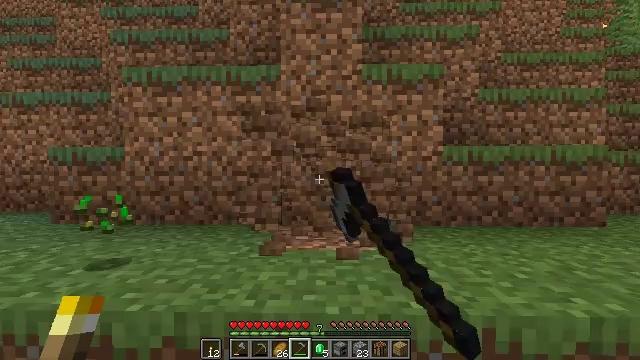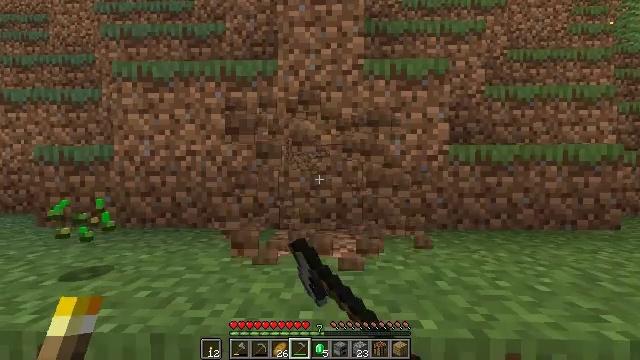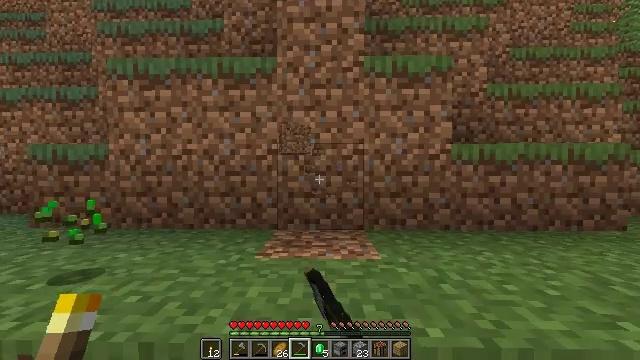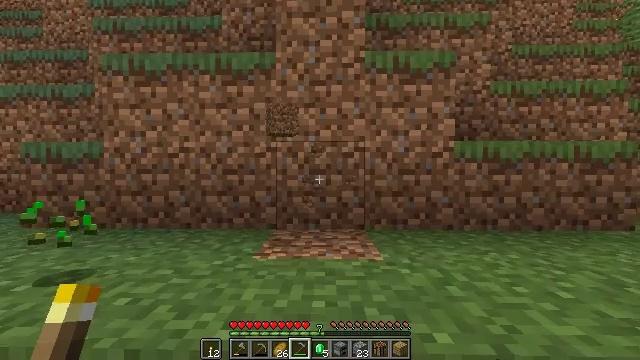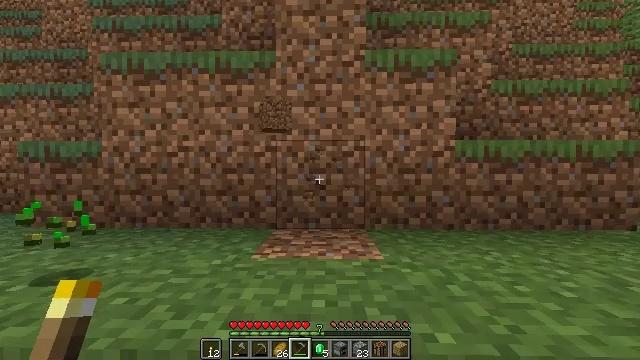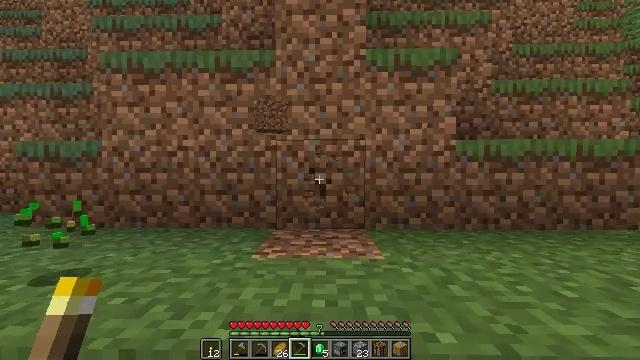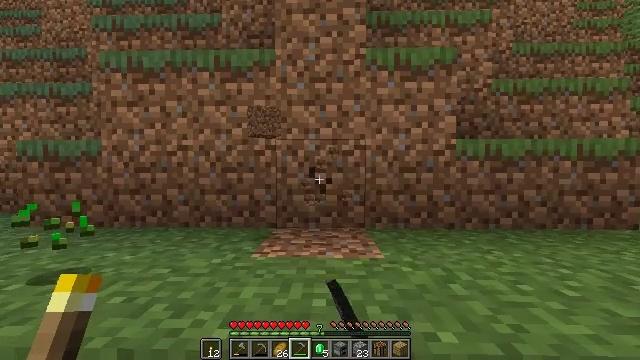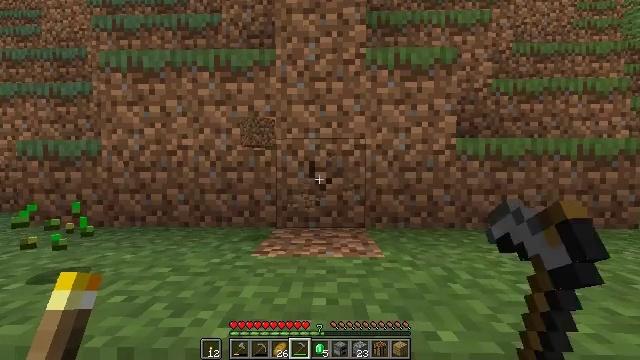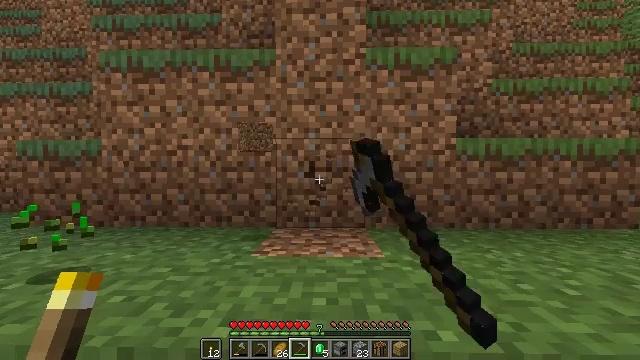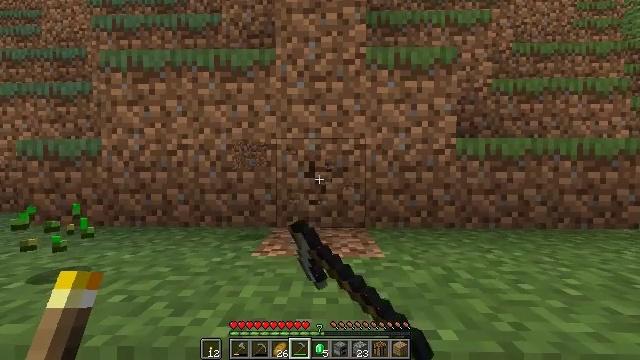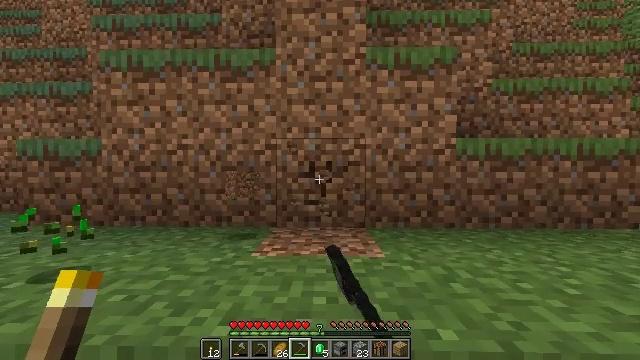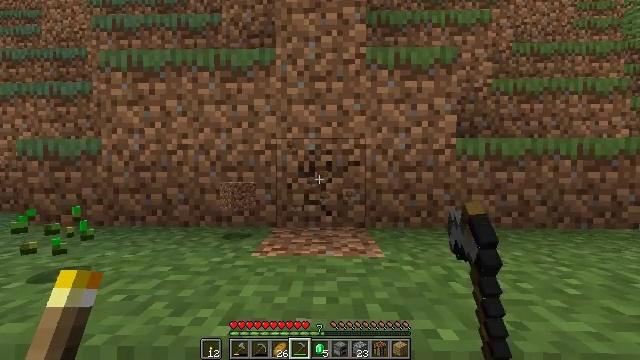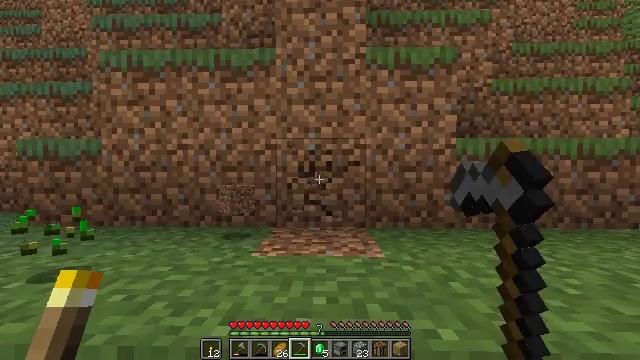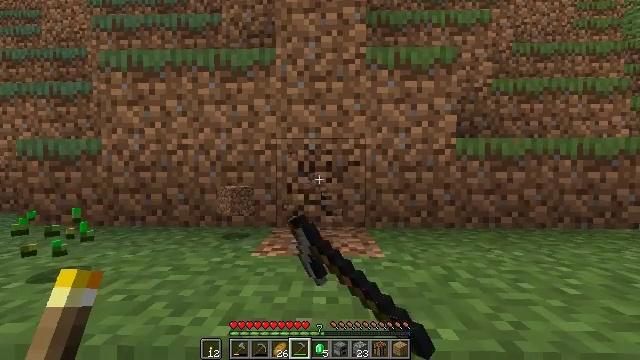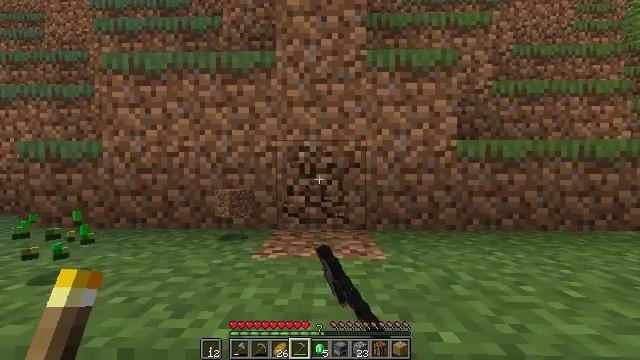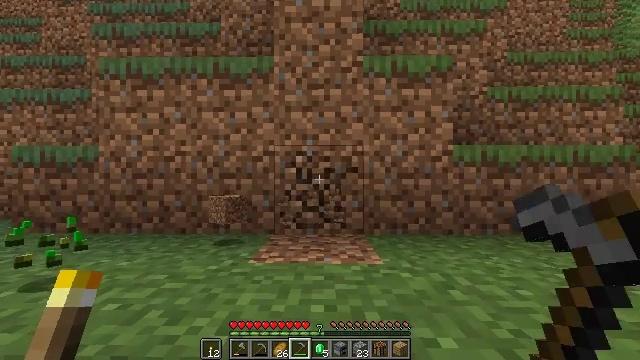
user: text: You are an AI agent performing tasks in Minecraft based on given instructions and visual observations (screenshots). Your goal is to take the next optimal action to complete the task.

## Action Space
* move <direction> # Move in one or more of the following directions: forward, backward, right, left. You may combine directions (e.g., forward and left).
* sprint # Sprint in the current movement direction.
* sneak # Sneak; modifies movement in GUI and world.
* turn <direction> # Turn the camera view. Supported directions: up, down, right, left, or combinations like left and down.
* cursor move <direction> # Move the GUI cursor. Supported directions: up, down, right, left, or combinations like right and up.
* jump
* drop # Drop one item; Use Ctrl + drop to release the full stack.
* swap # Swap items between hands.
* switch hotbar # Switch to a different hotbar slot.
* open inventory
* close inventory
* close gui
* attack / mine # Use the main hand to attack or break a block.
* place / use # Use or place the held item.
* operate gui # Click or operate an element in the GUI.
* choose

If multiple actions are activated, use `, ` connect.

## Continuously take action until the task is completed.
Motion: motion action
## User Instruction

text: Get dirt block.
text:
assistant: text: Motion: attack / mine
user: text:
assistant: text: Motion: attack / mine
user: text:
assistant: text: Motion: attack / mine
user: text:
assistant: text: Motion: attack / mine
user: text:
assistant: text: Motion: attack / mine
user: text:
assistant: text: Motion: attack / mine
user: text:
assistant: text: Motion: attack / mine
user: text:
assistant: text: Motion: attack / mine
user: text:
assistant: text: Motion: attack / mine
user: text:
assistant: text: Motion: attack / mine
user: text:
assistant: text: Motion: attack / mine
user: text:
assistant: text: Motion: attack / mine
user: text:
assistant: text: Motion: attack / mine
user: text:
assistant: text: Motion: attack / mine
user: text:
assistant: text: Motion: turn up, attack / mine
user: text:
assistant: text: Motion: attack / mine
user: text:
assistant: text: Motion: attack / mine
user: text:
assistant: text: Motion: attack / mine
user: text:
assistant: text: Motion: attack / mine
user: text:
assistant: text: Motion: move back, attack / mine
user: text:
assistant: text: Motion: move back, attack / mine
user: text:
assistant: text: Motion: move back, turn up, attack / mine
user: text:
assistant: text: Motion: move back, turn up, attack / mine
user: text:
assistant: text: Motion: turn up, attack / mine
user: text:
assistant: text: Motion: turn up, attack / mine
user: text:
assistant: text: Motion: attack / mine
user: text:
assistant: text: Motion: attack / mine
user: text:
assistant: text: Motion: attack / mine
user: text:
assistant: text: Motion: attack / mine
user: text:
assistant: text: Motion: attack / mine